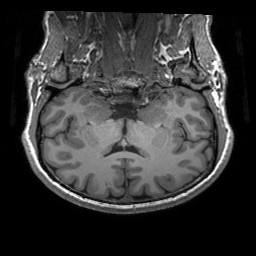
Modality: T1w
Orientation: sagittal